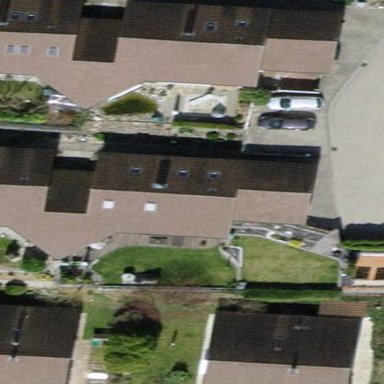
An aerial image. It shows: Semidetached house with gabled roof.